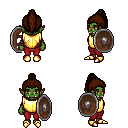
a pixel art fantasy rpg character, female body template, orc, green skin, gold chest armor, red pants, brown long topknot hairstyle, gold boots, shield, four views (front, back, left, right), 2x2 character sprite sheet, small pixel art, hard edges, no anti-aliasing